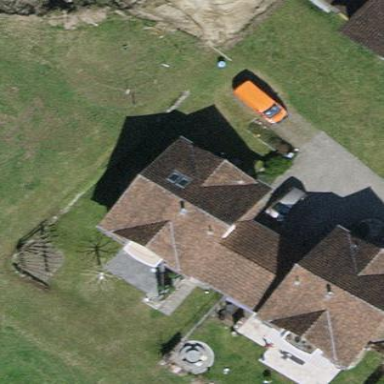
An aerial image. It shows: Semi-detached house with gabled roof.